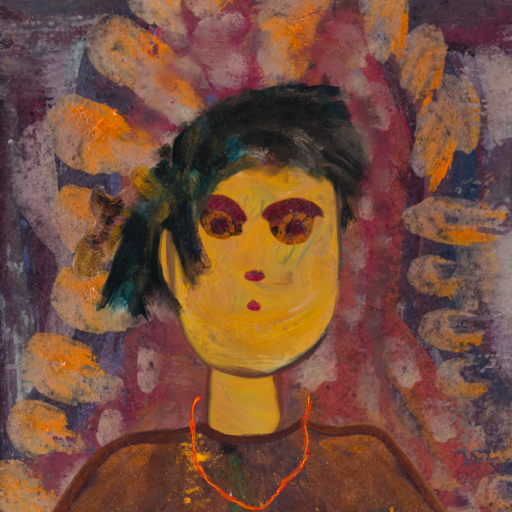
Background: Doll, Head And Neck Front: After_Raid, Face Front: Doll, Bust: Comrade, Hair Front: Pipe, Head Accessory: Blank, Second Necklace: Gypsy_Mother_2, Necklace: Blank, Baby: Blank